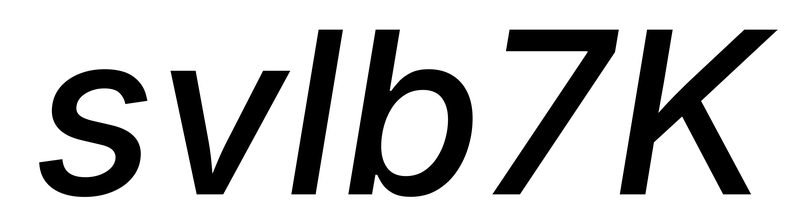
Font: Inter-Italic_Medium_Italic